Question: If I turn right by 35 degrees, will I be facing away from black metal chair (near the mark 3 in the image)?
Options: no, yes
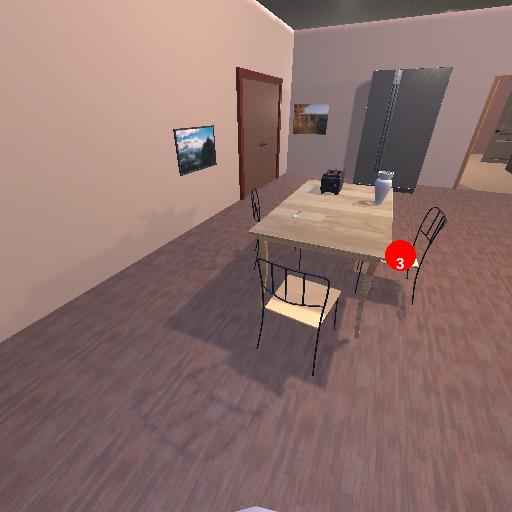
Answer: no